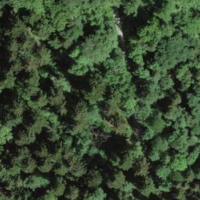
EUNIS habitat code: 44
Species observed at this site:
Mercurialis perennis